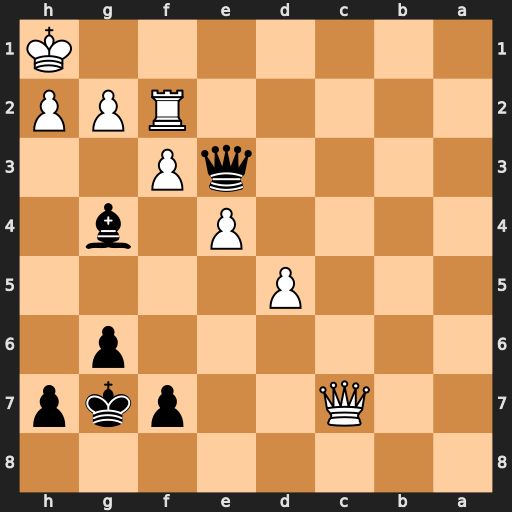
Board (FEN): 8/2Q2pkp/6p1/3P4/4P1b1/4qP2/5RPP/7K
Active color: b
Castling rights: -
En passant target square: -
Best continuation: Qe1+ Rf1 Qxf1#